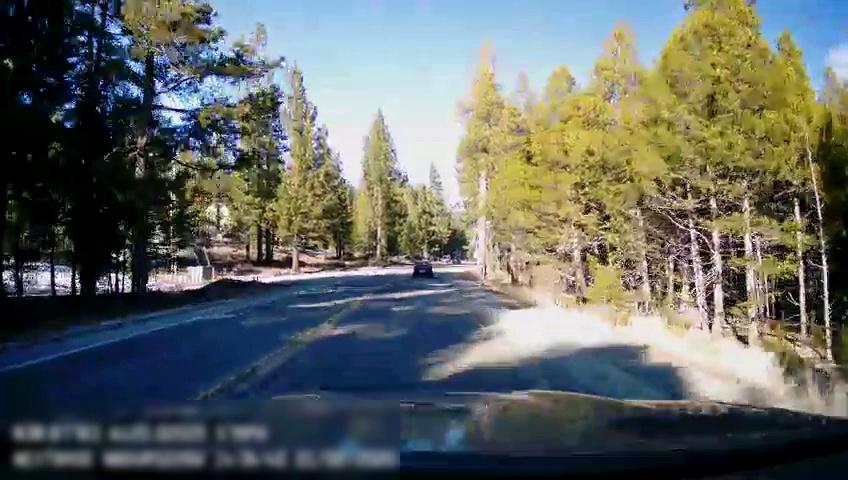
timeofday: Day
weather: Sunny
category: Drivable Space
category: Vehicles | Car
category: Lanes | Current Lane
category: Lanes | Opposite Lane